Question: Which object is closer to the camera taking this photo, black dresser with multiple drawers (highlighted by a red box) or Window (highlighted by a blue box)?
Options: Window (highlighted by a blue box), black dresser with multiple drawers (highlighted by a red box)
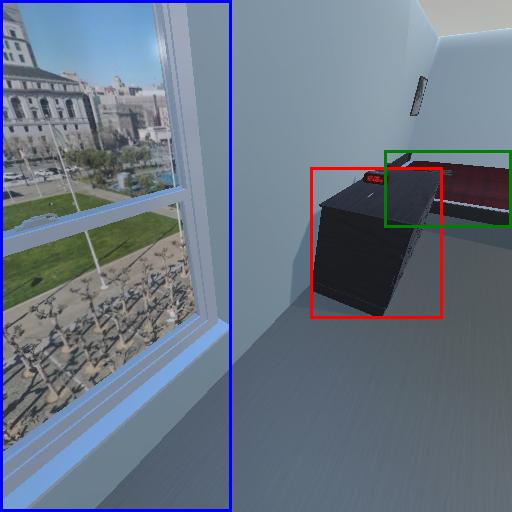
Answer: Window (highlighted by a blue box)